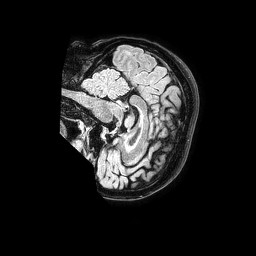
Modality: FLAIR
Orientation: sagittal
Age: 58
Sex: female
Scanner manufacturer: philips
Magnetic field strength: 1.5 T
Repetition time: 4.8 s
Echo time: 0.3 s